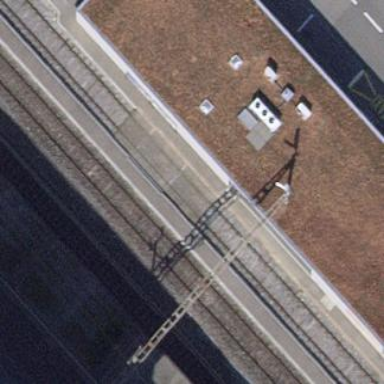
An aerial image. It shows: Train station building.